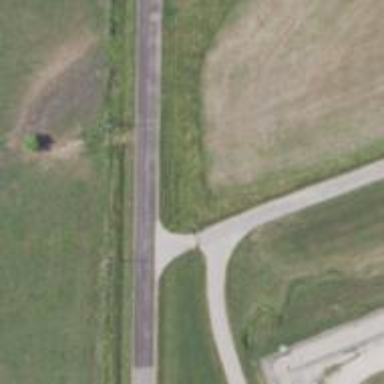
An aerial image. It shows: Tertiary road.